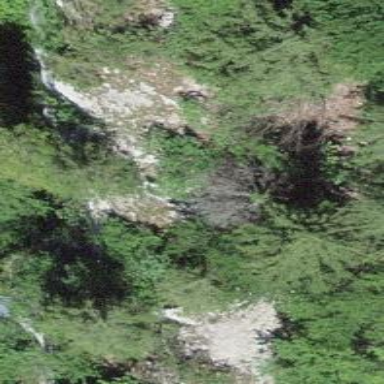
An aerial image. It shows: Natural cliff.